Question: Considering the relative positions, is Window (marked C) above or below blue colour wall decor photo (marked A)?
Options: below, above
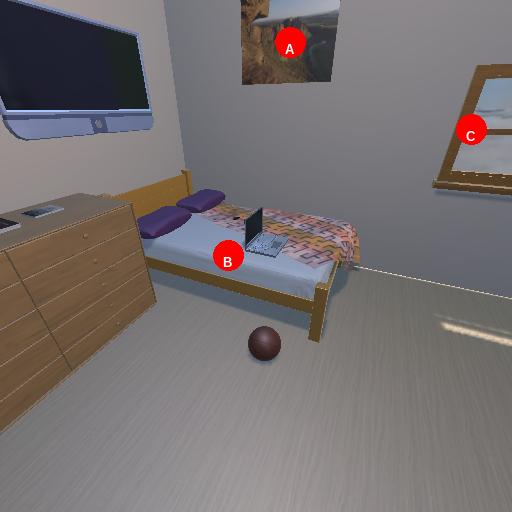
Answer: below